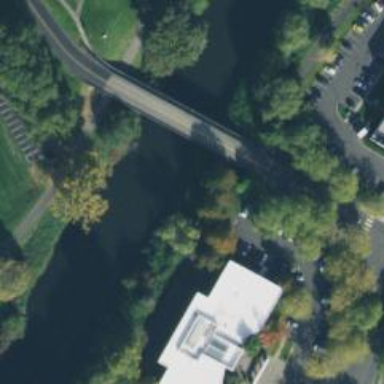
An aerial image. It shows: Bridge over cycleway.